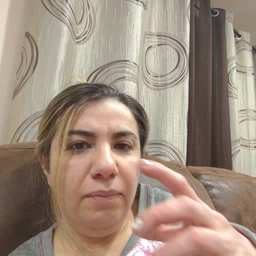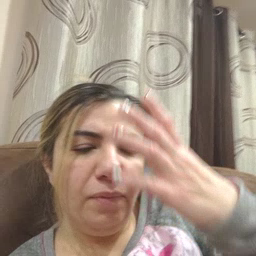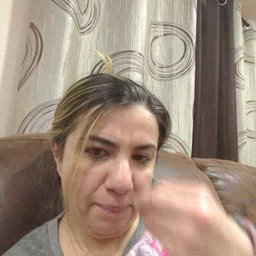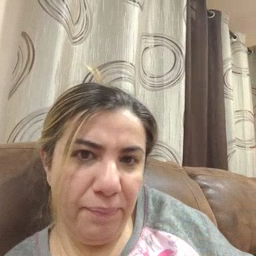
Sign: nap